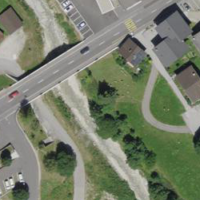
EUNIS habitat code: 54
Species observed at this site:
Macroglossum stellatarum